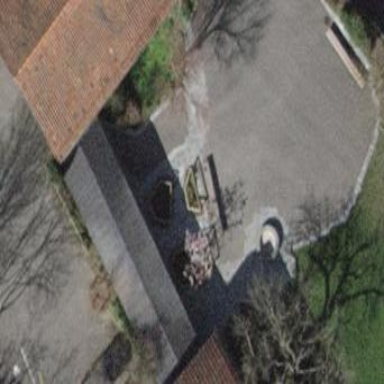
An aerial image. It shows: View of roof of building.